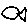
Label: fish